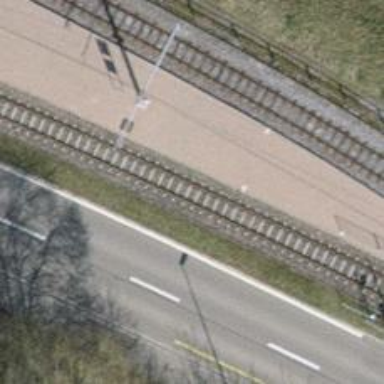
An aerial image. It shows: Narrow-gauge railway track with electrified contact line. The railway has one track.